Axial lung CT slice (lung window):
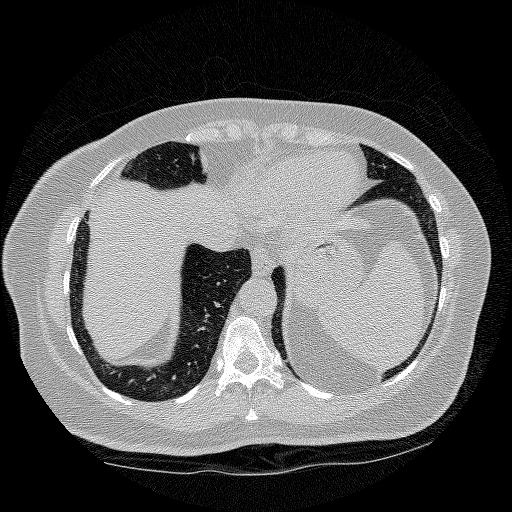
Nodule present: no